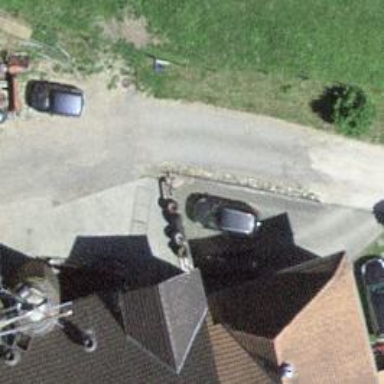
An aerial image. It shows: Driveway leading to service road.